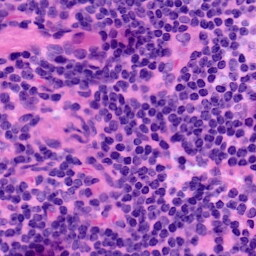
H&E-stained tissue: LymphNode